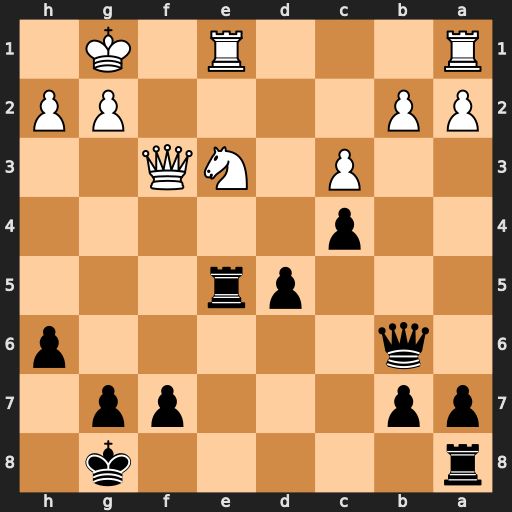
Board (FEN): r5k1/pp3pp1/1q5p/3pr3/2p5/2P1NQ2/PP4PP/R3R1K1
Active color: b
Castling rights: -
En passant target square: -
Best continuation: Rae8 Qf2 Rxe3